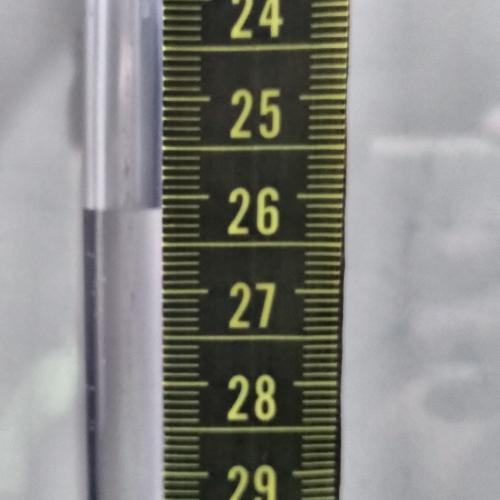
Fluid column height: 26.1 cm